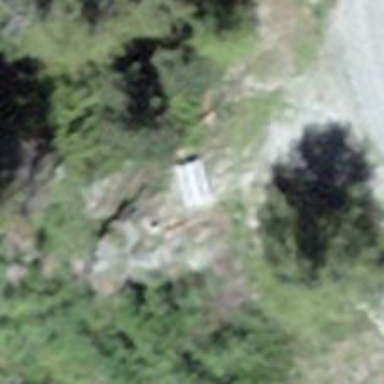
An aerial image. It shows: Picnic table located in leisure land area.